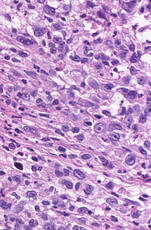
Tumor epithelial tissue: yes
Tumor-associated stroma tissue: no
Normal tissue: no